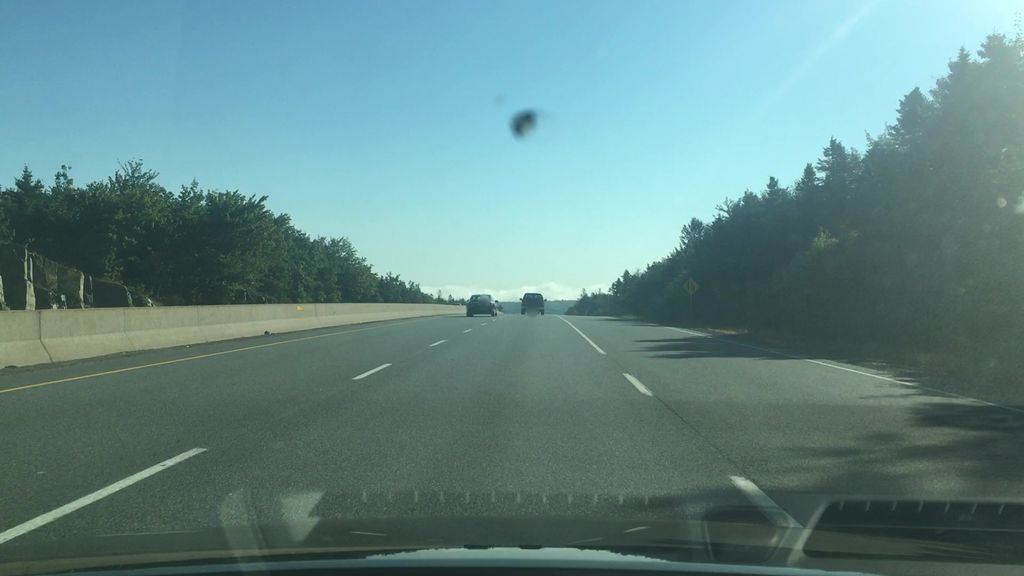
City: halifax